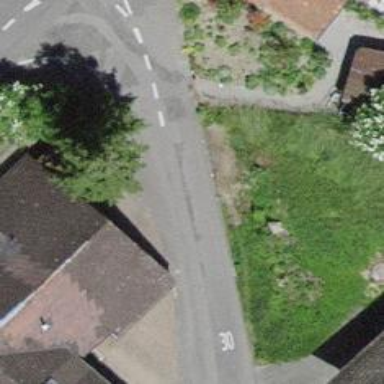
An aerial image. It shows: Residential road with asphalt surface.